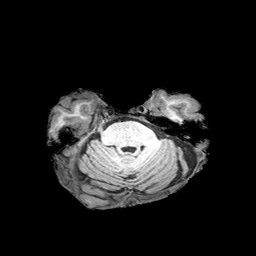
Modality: T1w
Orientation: coronal
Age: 68
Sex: female
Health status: healthy